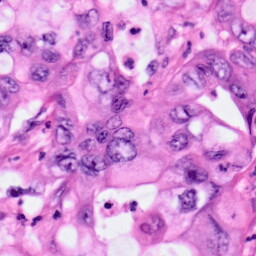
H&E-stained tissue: Pancreatic